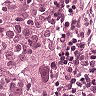
Metastatic tissue present: yes